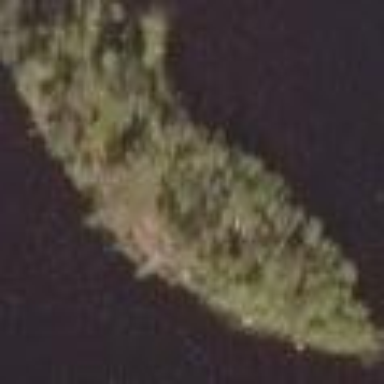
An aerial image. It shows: Island covered in forest.